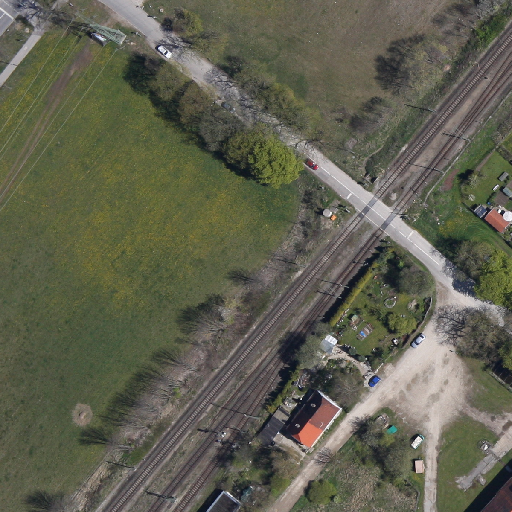
Referring expression: unpaved road